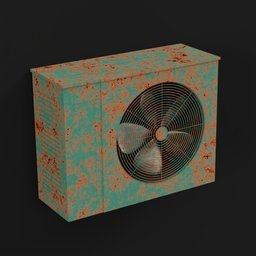
Label: appliances